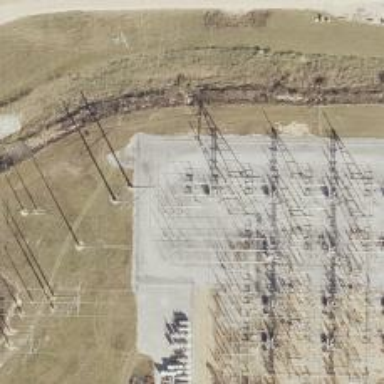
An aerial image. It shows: Switch used for power control.